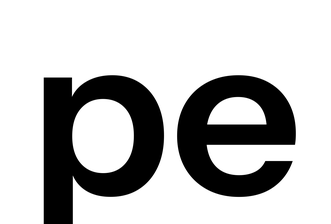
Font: InstrumentSans_SemiBold